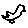
Label: bird